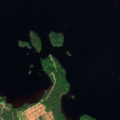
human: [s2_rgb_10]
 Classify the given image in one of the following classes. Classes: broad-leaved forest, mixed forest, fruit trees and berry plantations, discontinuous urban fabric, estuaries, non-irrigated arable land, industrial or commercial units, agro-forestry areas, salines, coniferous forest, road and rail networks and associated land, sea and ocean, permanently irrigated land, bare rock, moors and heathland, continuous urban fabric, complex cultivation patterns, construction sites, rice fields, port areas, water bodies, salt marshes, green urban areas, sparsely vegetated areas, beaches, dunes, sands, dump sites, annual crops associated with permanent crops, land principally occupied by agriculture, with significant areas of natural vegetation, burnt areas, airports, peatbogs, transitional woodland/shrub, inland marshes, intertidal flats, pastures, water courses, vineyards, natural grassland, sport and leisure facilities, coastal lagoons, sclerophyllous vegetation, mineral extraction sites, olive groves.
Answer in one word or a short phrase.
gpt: coniferous forest, mixed forest, water bodies